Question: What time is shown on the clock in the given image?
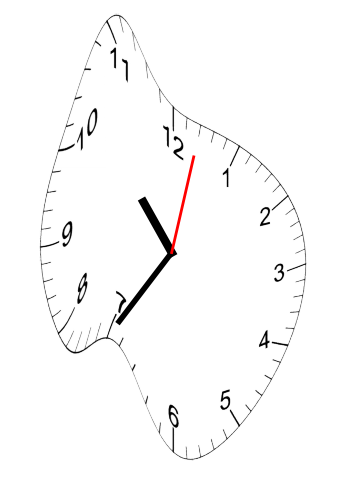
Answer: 10:35:02